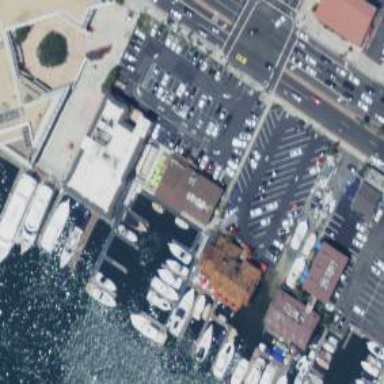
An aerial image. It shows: Man-made pier.